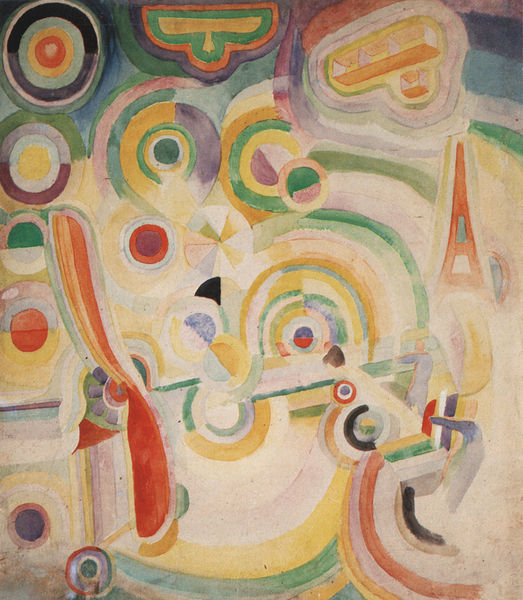
Titel: Hommage à Bleriot
Künstler: Robert Delaunay
Standort: Paris
Institution: Musée d'Art Moderne de la Ville de Paris
Schlagwörter: adler, blau, flügel, gemälde, himmel, vogel, wolken, aquarell, gelb, grün, kubismus, menschen, bewegung, bunt, frankreich, frau, hell, paris, pastell, schwarz, weiss, rot, expressionismus, öl, figur, kreis, rund, räder, turm, farbig, abstrakt, farben, flächen, modern, farbe, formen, schichten, violett, linien, eiffelturm, rad, wasserfarben, ringe, scheiben, form, kreise, graphisch, würfel, organisch, quader, basel, rundung, bund, ägyptisch, sonnen, komplementärkontrast, robert, fauvismus, delaunay, orphismus, robert delauney, flugzeug, eifelturm, flugzeuge, propeller, bleriot, sonia, propeööer, kastendrachen, prpeller, ieffelturm